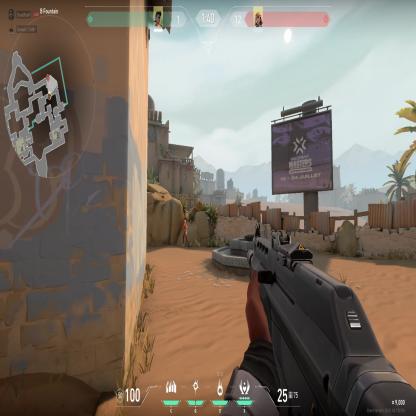
Label: enemy